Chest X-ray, PA view. Patient: 71 years old, sex M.
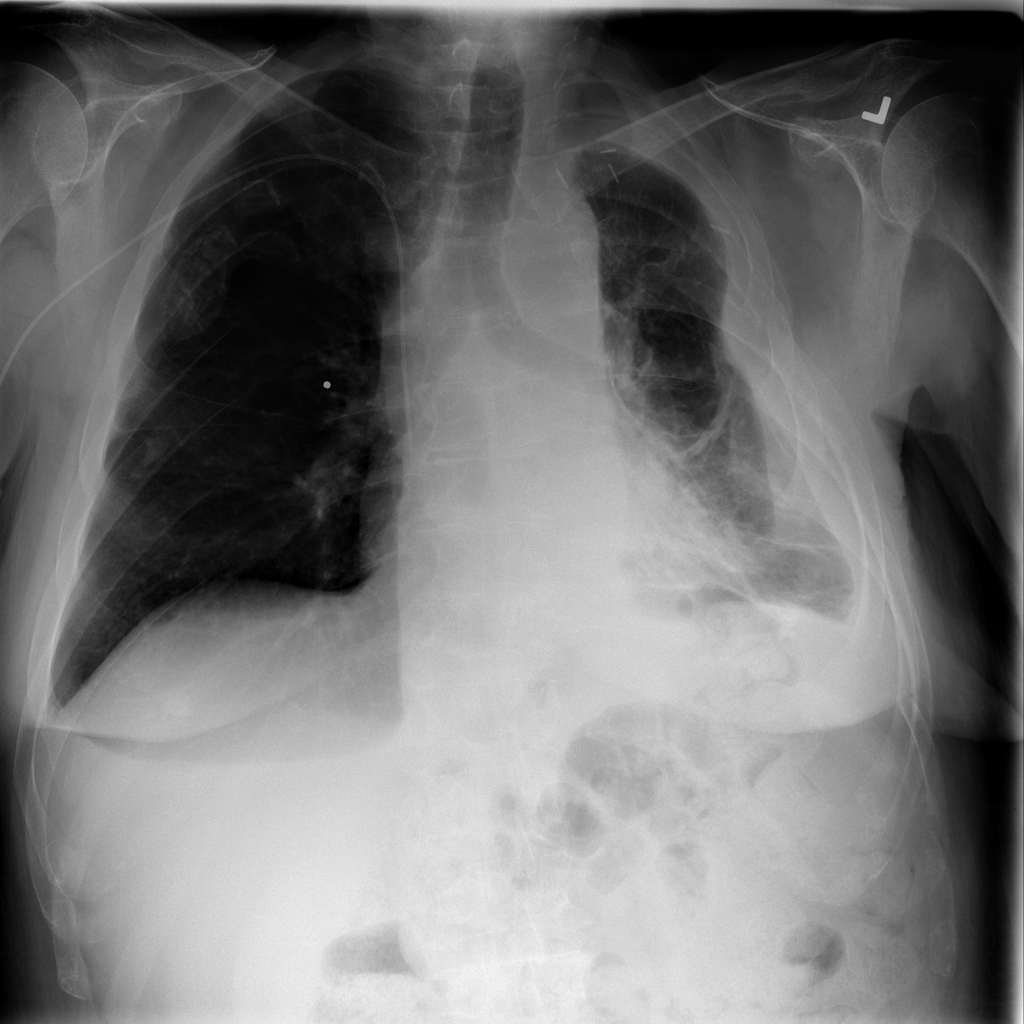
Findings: Pleural_Thickening